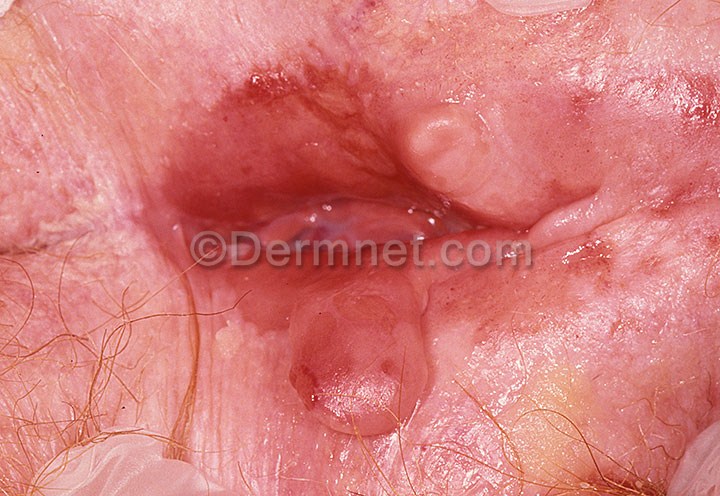
Disease: Psoriasis pictures Lichen Planus and related diseases